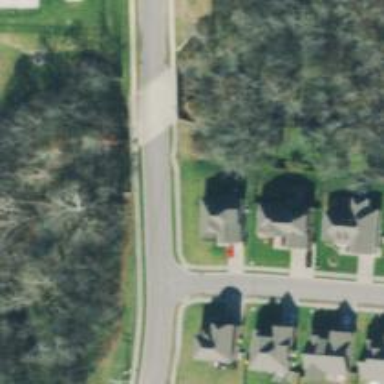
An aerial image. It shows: Detached sidewalk on residential bridge.